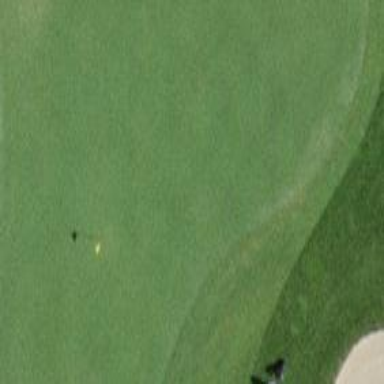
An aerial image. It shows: Golf green.